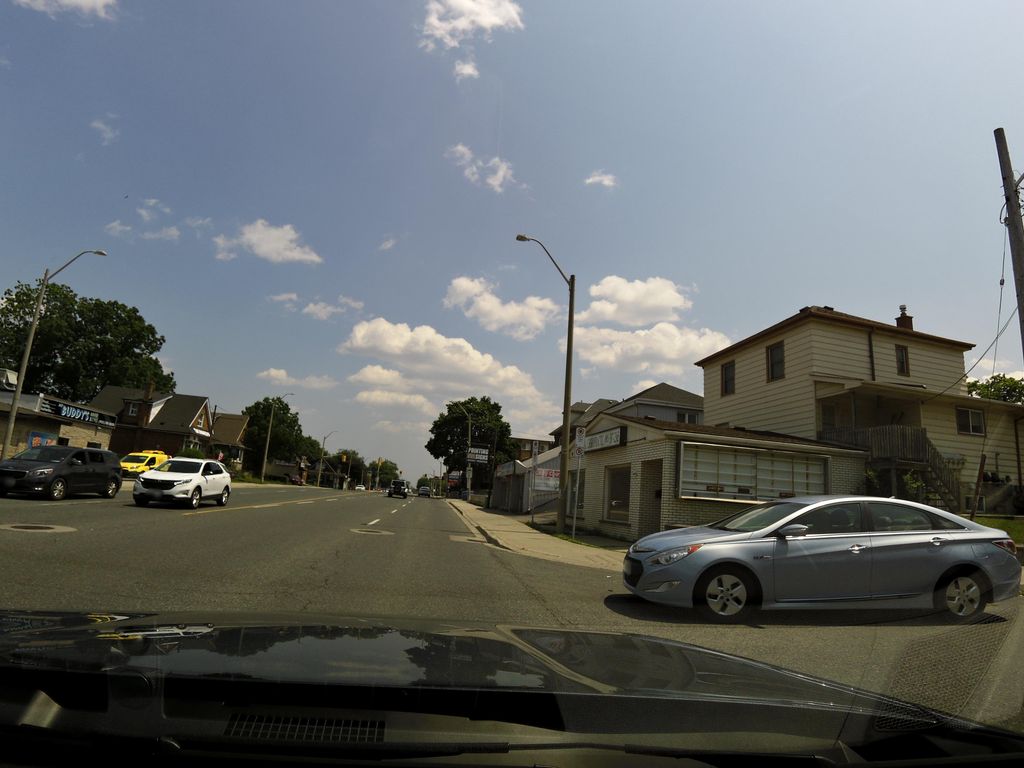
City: hamilton